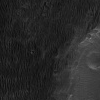
Atmospheric dust classification: not_dusty